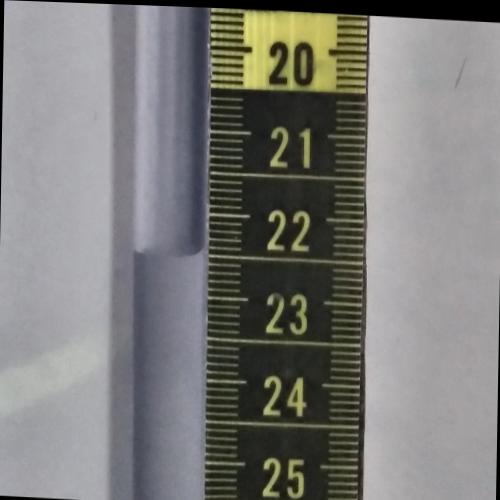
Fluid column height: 22.5 cm